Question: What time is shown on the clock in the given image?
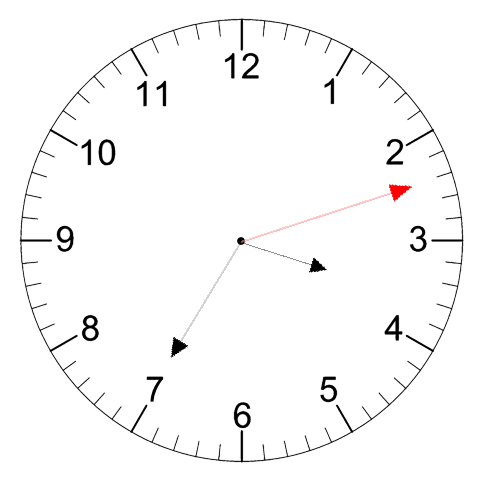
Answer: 03:35:12